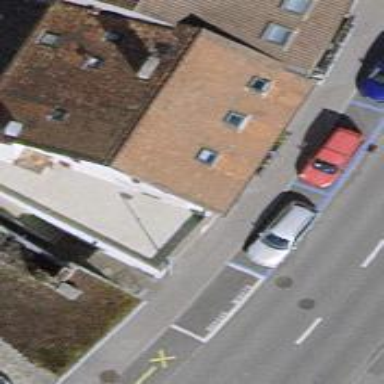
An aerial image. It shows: Restaurant.